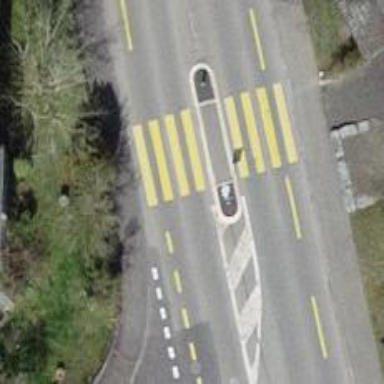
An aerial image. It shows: Marked zebra crossing with island in the middle.